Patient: sex M, age 79
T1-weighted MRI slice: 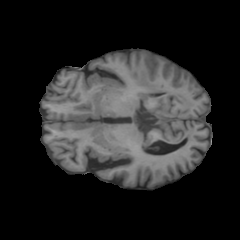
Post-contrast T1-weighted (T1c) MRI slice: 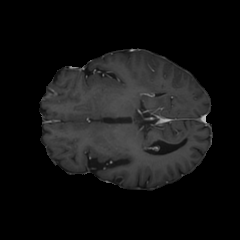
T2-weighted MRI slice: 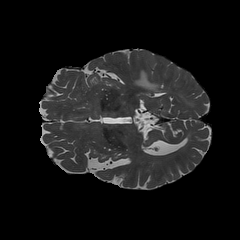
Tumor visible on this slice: yes
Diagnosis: Glioblastoma, IDH-wildtype
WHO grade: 4